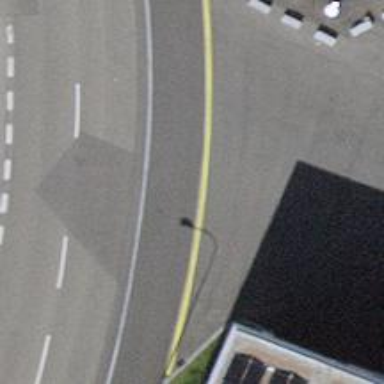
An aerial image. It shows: Asphalt sidewalk along the footway.